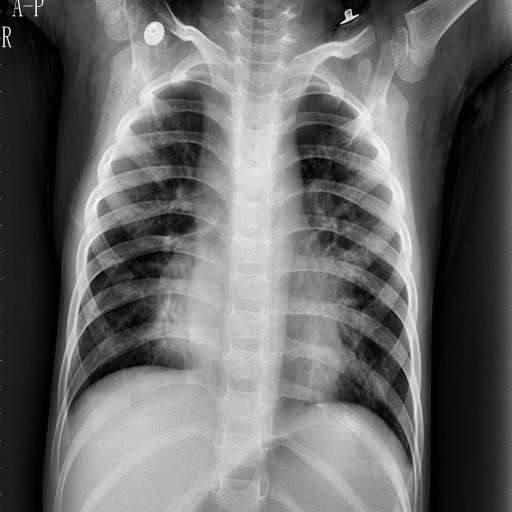
Finding: PNEUMONIA